Question: Ok, so I have a UITableViewController. In it I have dynamic tableviewcell defined. For now to make things simple lets say there are three dynamic rows defined. see screenshot

So what I am want to do is that when user touches
- - -
Now here's the dilemma part, when I select the prototype cell and connect it to viewcontroller1 using modal then from then onwards any row I touch it will always take me to viewcontroller1. I thought of writing this code for my UITableViewController but I don't know how to create multiple sages? (see below)
Now it may very well be that this is a limitation of storyboard and UITableView and it cannot be done using dynamic cell. What I will have to do is create static cells and manually connect each of the rows to the corresponding view controller. I just wanted to know if there is an easier way as I got 50 rows and each row needs to be connected to a new view controller. Yes I love connecting stuff in storyboard that much. Just wanted to get a second opinion if there are any better approaches.
'''
- (void)tableView:(UITableView *)tableView didSelectRowAtIndexPath:(NSIndexPath *)indexPath
{
// Navigation logic may go here. Create and push another view controller.
//SECTION #0
if (indexPath.section == 0)
{
[self performSegueWithIdentifier:@"goto1" sender:nil];
}
//SECTION #1
if (indexPath.section == 1)
{
[self performSegueWithIdentifier:@"goto2" sender:nil];
}
//SECTION #2
if (indexPath.section == 2)
{
[self performSegueWithIdentifier:@"goto3" sender:nil];
}
}
'''
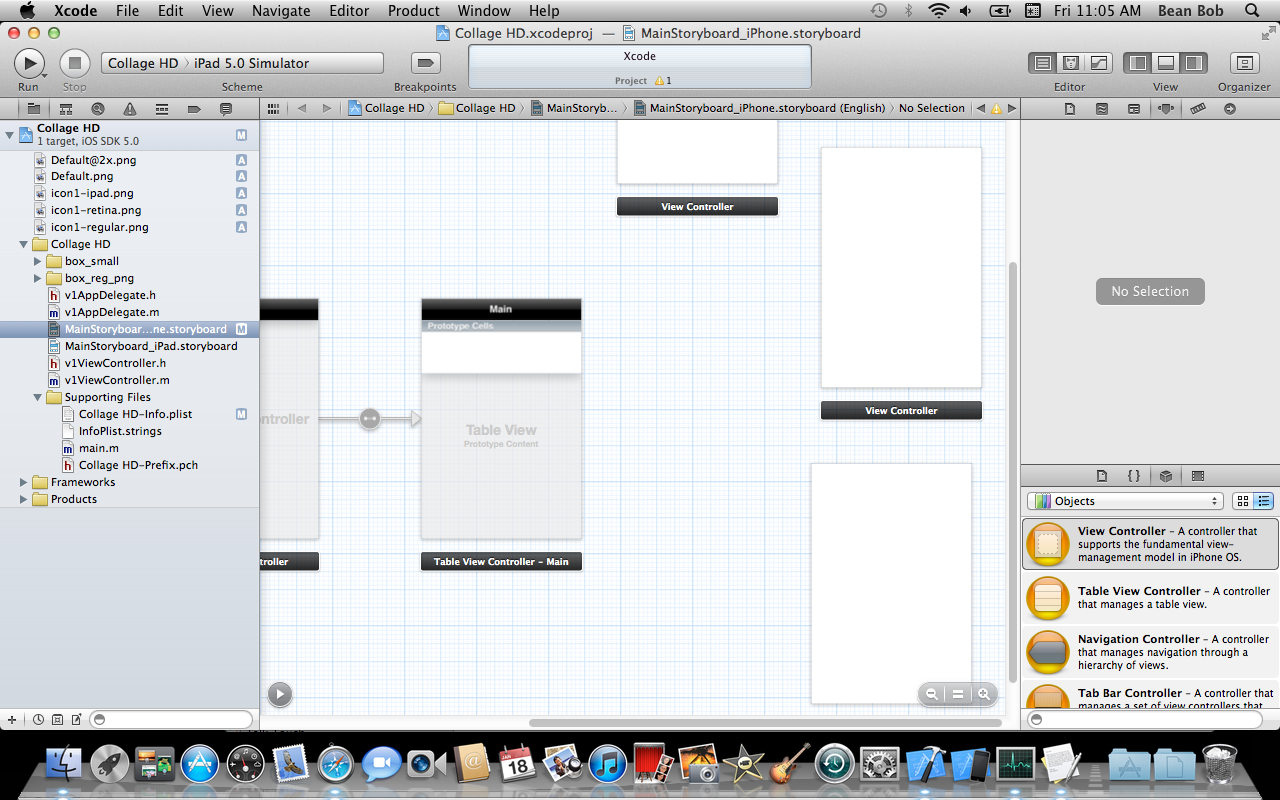
Answer: It's also possible to drag a segue from the yellow controller icon in the controller toolbar. Select your table view controller and a black toolbar like pictured below will show up.

Drag from the yellow icon to the desired destination controller.
This way a segue is not directly attached to a cell or anything else. Give it an identifier and you can perform it in code whenever you want.
In your case you call 'performSegueWithIdentifier:sender:' in 'tableView:didSelectRowAtIndexPath:' based on whatever logic you seem fit.
> "Just wanted to get a second opinion if there are any better approaches."
50 different segues & destinations seems an awful lot. Are you sure you're not able to reuse a single (or at least less than 50) view controller(s) (say when only the content differs?). For example you display 50 similar pages with content. Instead of creating 50 view controllers in your storyboard: create a single one and set the content of the view controller before it is shown:
'''
- (void) prepareForSegue:(UIStoryboardSegue *)segue sender:(id)sender {
MyPageController *page = (MyPageController *)segue.destinationViewController;
// get content for selected row
page.content = myContentModelObject;
}
'''